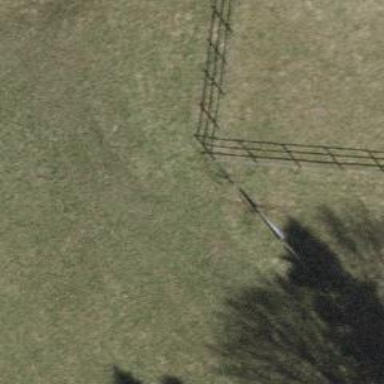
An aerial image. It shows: Gate.